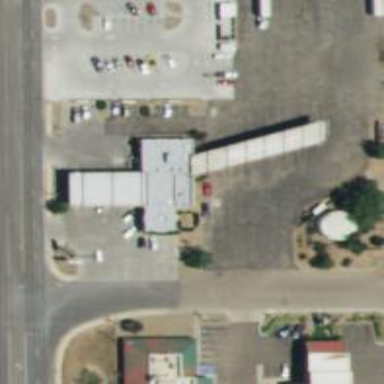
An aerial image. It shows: Convenience shop.